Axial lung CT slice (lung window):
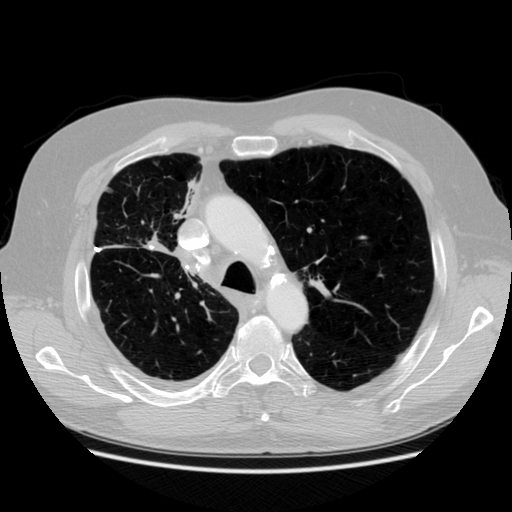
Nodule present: no